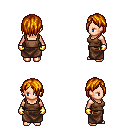
a pixel art fantasy rpg character, female body template, human, light skin, brown pirate shirt, robe skirt, dark blonde bangs hairstyle, gold gloves, four views (front, back, left, right), 2x2 character sprite sheet, small pixel art, hard edges, no anti-aliasing